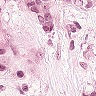
Metastatic tissue present: yes